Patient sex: M
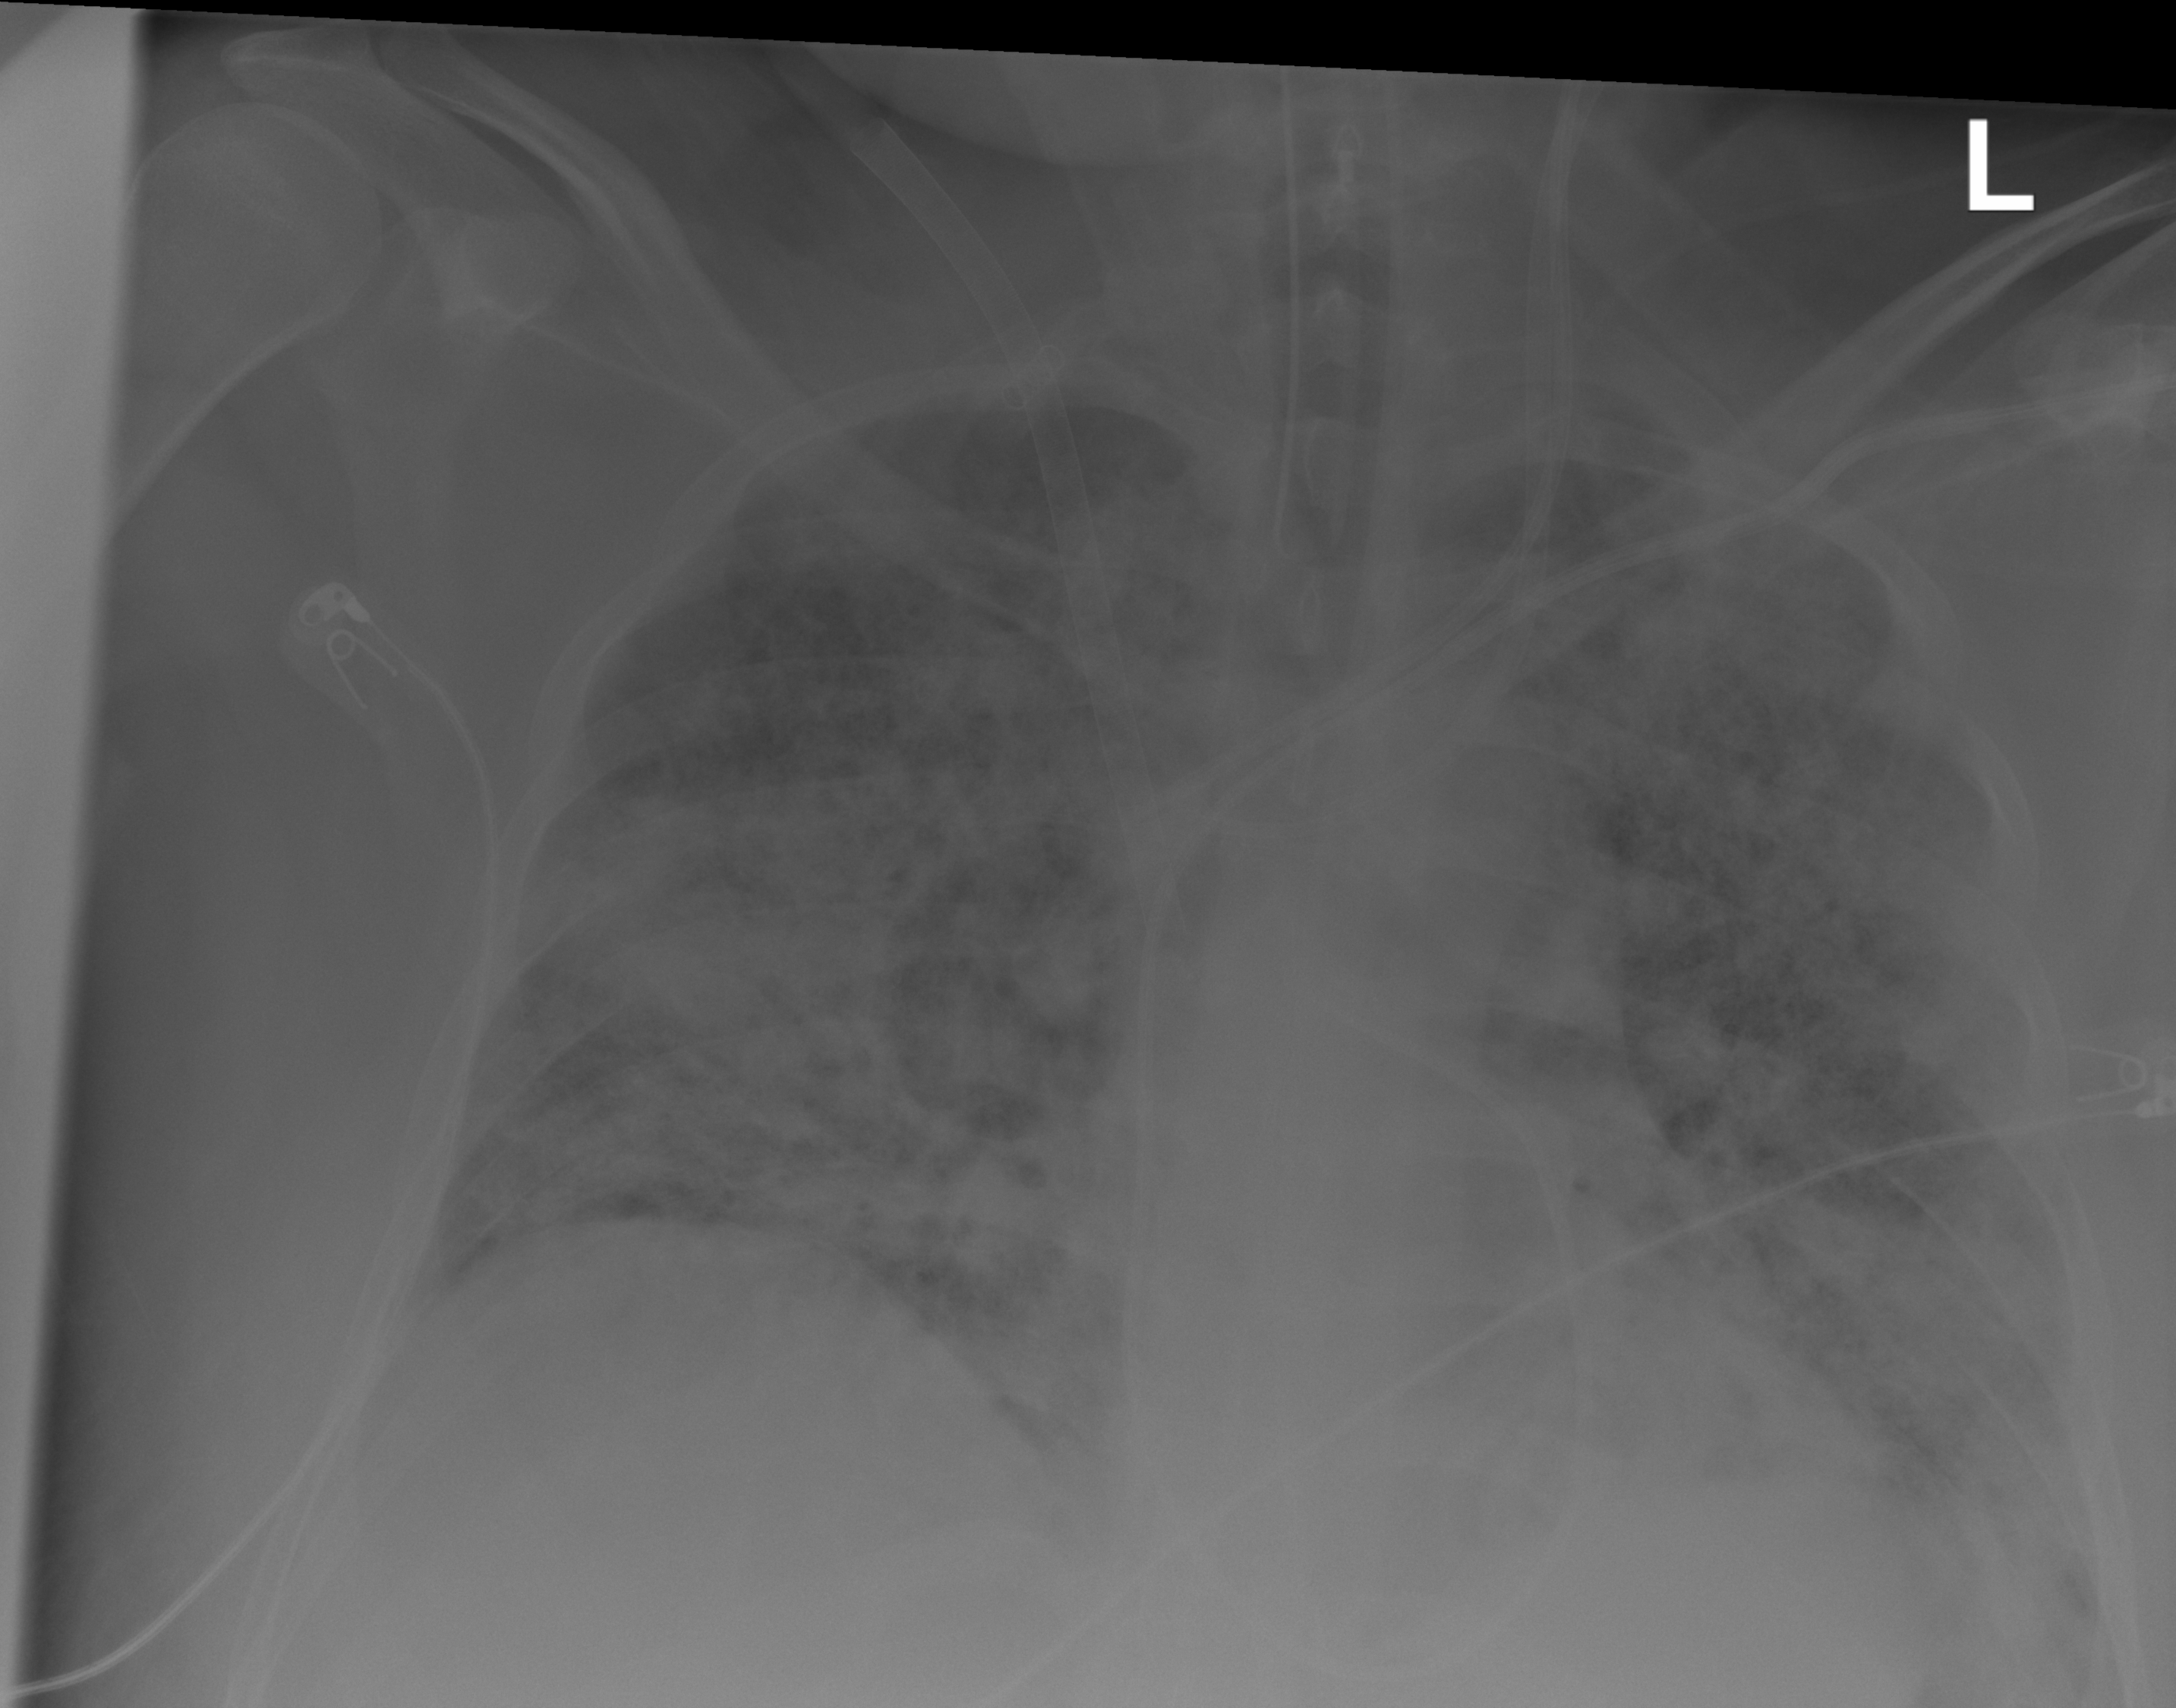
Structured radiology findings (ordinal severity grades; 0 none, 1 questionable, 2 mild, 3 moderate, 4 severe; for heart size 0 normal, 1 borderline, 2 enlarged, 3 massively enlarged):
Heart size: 1
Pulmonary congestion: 0
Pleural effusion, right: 0
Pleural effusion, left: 0
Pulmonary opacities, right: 4
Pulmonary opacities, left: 4
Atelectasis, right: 4
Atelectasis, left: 3